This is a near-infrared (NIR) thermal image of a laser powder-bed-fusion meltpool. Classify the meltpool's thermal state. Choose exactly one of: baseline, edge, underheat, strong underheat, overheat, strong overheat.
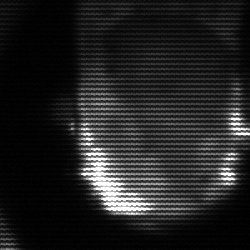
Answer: baseline